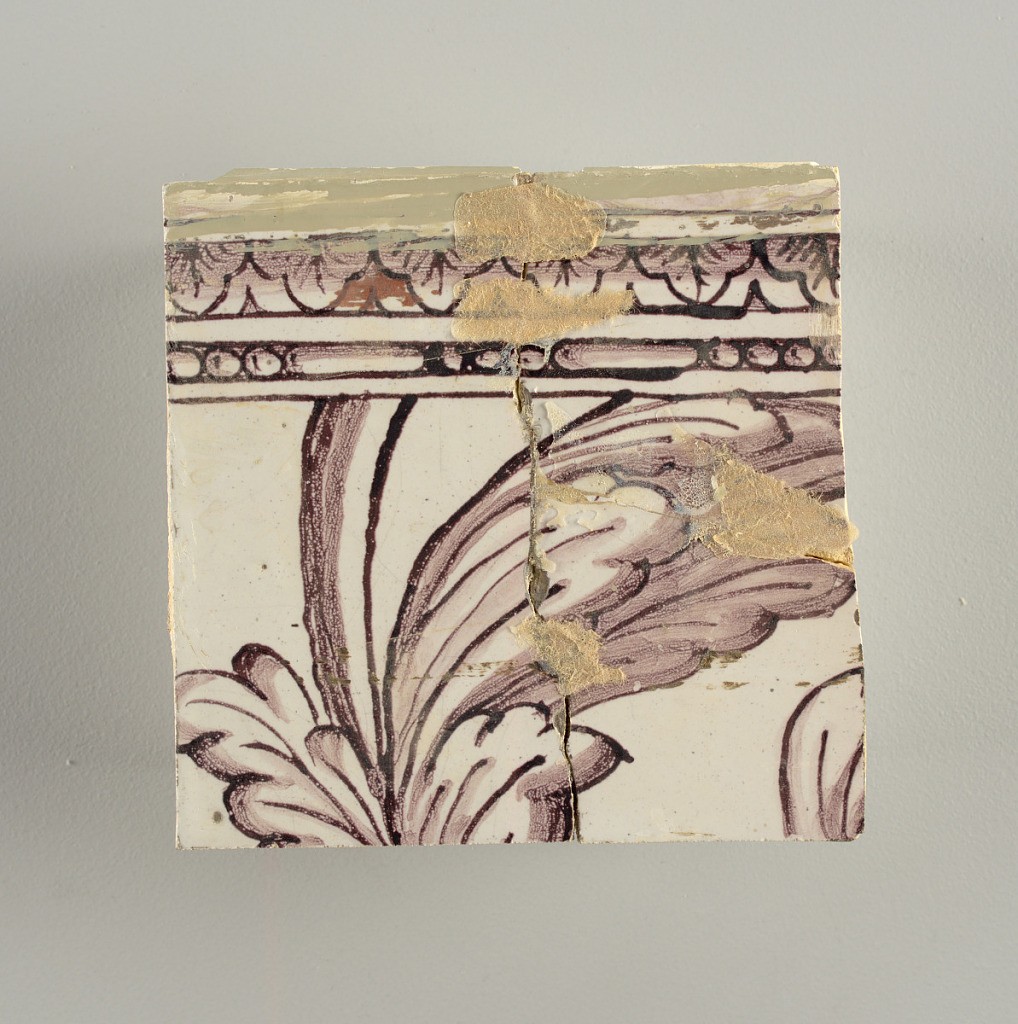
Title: Wall facing
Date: ca. 1725
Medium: Tin-glazed earthenware, underglaze
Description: Horizontal rectangle.  Thirty-seven tiles wide and twenty-one high with opening for door or window nineteen and one-half tiles high and twelve wide.  To left and right of opening, centered canopy above. Left, woman representing Hope, right, a sculputure urn.  Centered above opening, a mascaron.  Arabesque design of foliage.